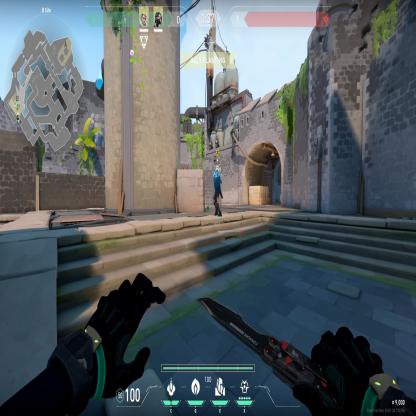
Label: teammate